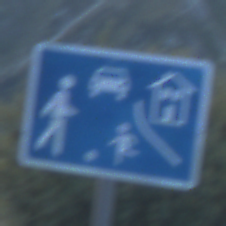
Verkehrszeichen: BeginnVerkehrsberuhigterBereich
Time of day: SunriseSunset
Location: Outdoor (RoadRail)
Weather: Clear
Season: NotSpecified
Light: Natural